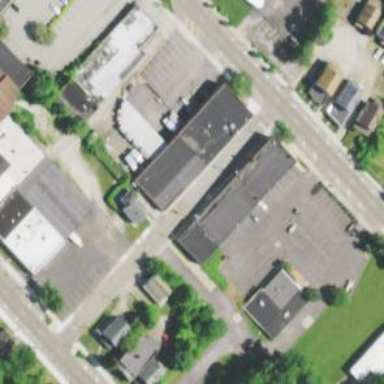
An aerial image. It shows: Commercial building.